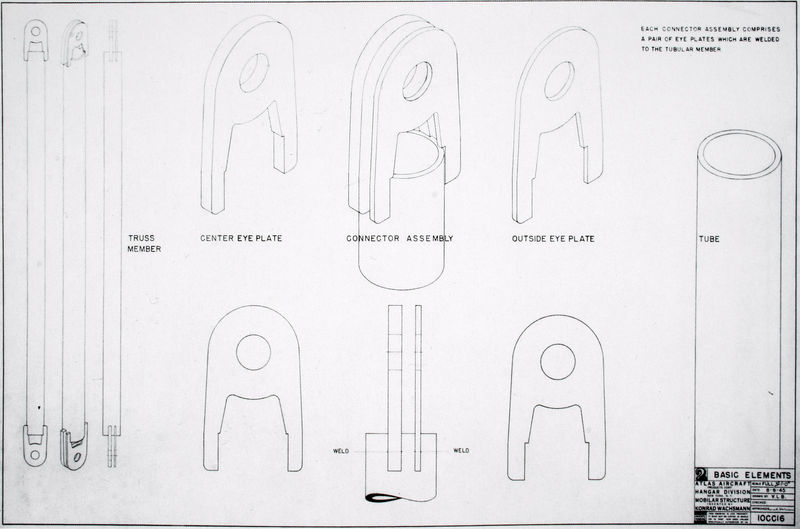
Titel: Hangar-Konstruktionen für Atlas Aircraft (Mobilar Structure), Verbindungsknoten des Raumfachwerkes, Konstruktionszeichnungen
Künstler: Konrad Wachsmann
Standort: New York
Schlagwörter: weiß, grau, schwarz, zeichnung, rahmen, schrift, grafik, graphik, stangen, gerät, technik, schwarzweiß, text, beschriftung, entwurf, löcher, konstruktion, design, englisch, legende, rohr, verbindungen, teile, technische zeichnung, röhre, ösen, kupplung, verbindungsstück, verwendung